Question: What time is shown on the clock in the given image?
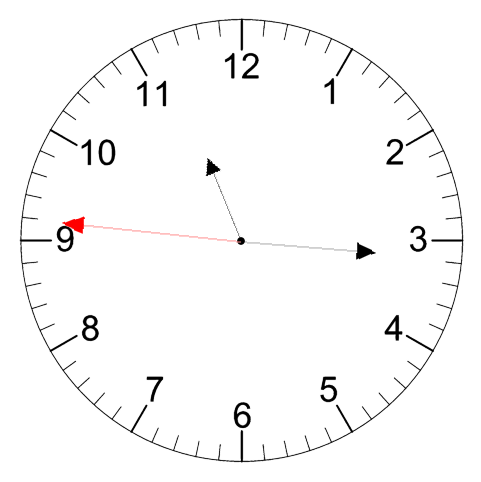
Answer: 11:15:46